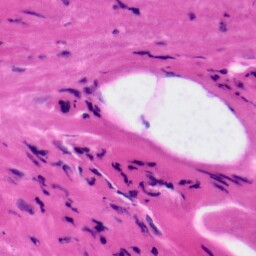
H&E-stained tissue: Tonsil